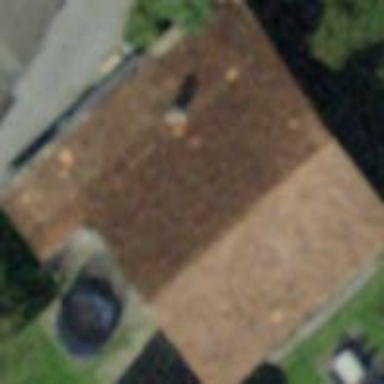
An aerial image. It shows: Rural barn.